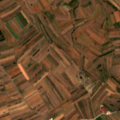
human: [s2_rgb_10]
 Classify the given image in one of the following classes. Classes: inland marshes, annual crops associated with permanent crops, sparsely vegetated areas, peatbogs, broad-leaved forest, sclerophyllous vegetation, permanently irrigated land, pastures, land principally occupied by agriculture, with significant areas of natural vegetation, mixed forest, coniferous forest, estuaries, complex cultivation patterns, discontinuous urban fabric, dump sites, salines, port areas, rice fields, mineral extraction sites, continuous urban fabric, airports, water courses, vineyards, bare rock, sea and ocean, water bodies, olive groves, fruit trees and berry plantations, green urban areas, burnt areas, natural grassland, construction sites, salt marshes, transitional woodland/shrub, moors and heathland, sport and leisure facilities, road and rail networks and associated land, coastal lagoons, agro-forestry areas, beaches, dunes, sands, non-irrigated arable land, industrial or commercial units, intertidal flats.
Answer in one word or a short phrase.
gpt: non-irrigated arable land, complex cultivation patterns